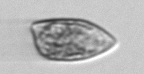
Label: Prorocentrum_dentatum